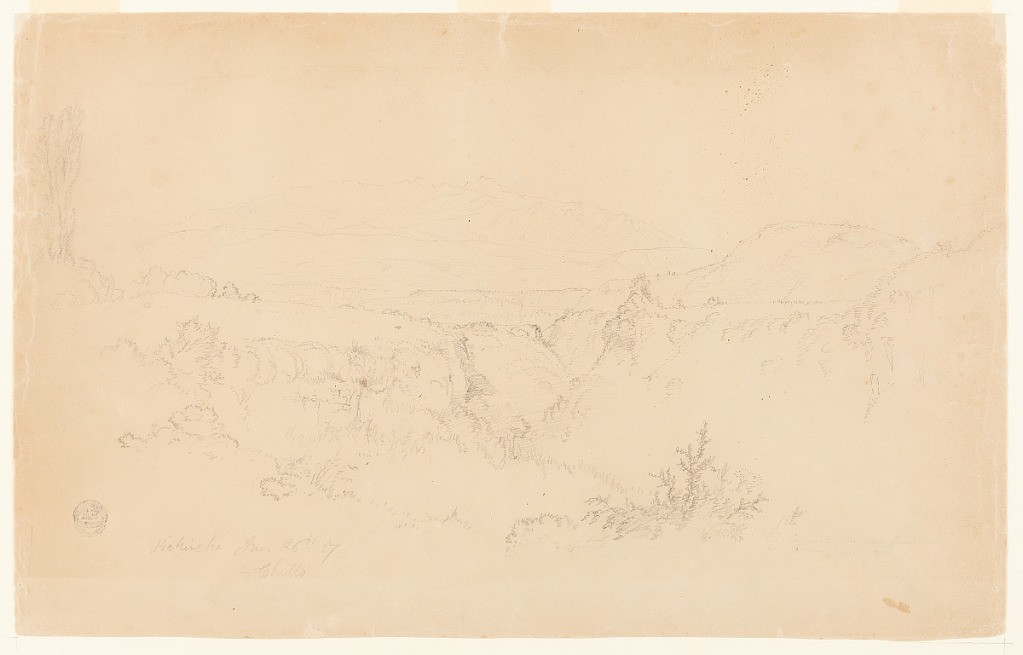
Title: Pichincha from the Chillo Valley, Ecuador
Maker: Frederic Edwin Church, American, 1826–1900
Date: June 26, 1857
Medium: Graphite on tan wove paper
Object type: Drawing
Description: Landscape sketch showing a view of the Ecuadorian stratovolcano known as Pichincha from the Chillo Valley, near the Hacienda Chillo. A steep and heavily wooded ravine snakes its way through the rolling landscape in the middle distance at center, while treetops and bushes are visible in the immediate foreground at lower center and left. In the background, the rugged ridge of Pichincha is visible across a hilly, wooded landscape with ravines. The mountain's numerous sharp peaks form a serrated horizon in the background.